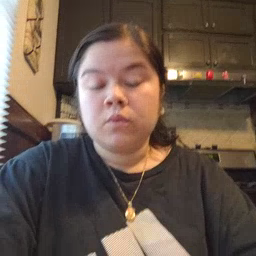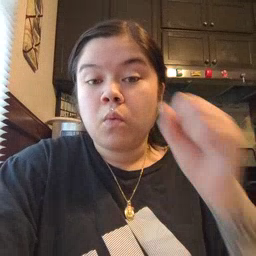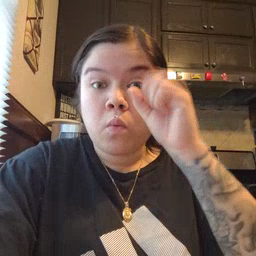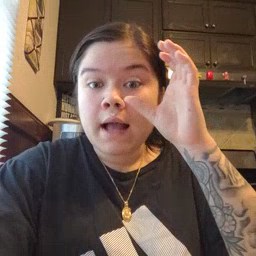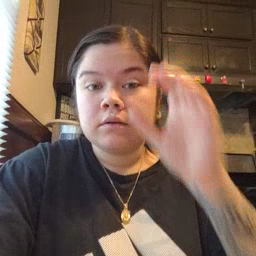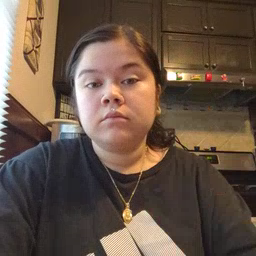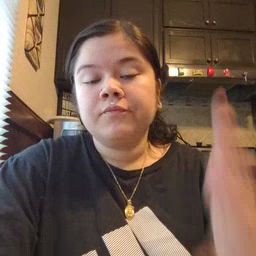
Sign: awake